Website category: movie
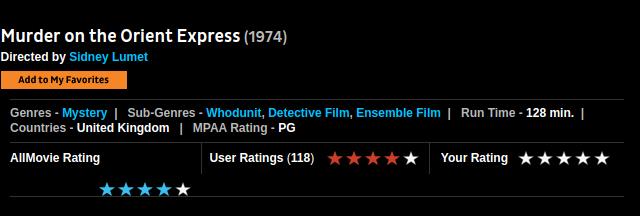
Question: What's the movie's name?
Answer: Murder on the Orient Express

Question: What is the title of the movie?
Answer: Murder on the Orient Express

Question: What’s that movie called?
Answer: Murder on the Orient Express

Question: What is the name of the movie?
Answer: Murder on the Orient Express

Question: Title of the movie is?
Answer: Murder on the Orient Express

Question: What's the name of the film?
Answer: Murder on the Orient Express

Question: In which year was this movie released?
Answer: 1974

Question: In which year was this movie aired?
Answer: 1974

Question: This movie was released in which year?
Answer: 1974

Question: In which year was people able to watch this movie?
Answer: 1974

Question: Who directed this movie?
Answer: Sidney Lumet

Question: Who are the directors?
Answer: Sidney Lumet

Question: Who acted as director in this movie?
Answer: Sidney Lumet

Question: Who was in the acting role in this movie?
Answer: Sidney Lumet

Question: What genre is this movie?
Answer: Mystery

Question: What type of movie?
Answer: Mystery

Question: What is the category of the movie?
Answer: Mystery

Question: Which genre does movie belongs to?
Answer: Mystery

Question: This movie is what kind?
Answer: Mystery

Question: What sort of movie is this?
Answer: Mystery

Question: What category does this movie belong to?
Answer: Mystery

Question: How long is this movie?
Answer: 128 min.

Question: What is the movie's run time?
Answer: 128 min.

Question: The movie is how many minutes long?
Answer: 128 min.

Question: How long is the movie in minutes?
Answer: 128 min.

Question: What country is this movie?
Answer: United Kingdom

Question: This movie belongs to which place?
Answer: United Kingdom

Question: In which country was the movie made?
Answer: United Kingdom

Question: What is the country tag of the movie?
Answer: United Kingdom

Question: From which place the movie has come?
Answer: United Kingdom